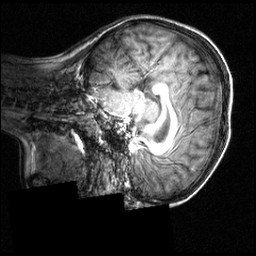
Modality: T1w
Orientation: sagittal
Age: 12
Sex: female
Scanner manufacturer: siemens
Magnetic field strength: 3.951 T
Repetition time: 1.5 s
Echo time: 0.00335 s